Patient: sex F, age 77
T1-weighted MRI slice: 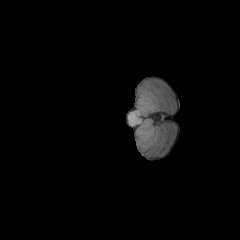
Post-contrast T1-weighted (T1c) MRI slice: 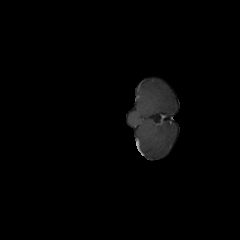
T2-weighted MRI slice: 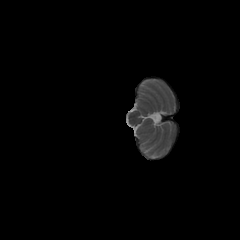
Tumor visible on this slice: no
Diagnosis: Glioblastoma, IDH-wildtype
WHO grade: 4